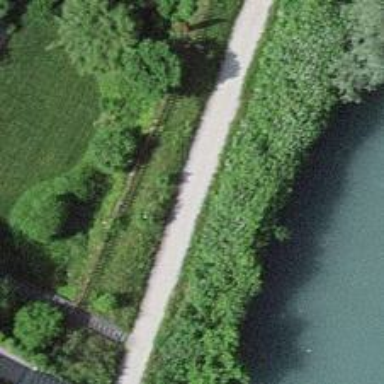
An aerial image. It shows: Path with fine gravel surface.